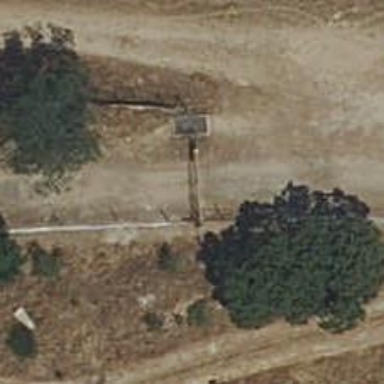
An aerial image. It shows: Gate.